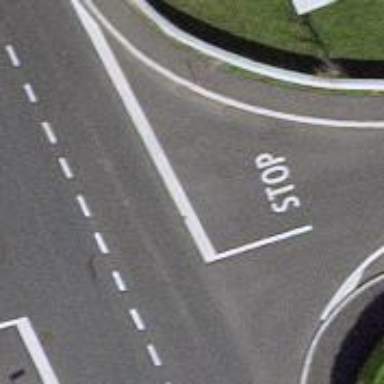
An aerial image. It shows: Road with stop sign.